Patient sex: F
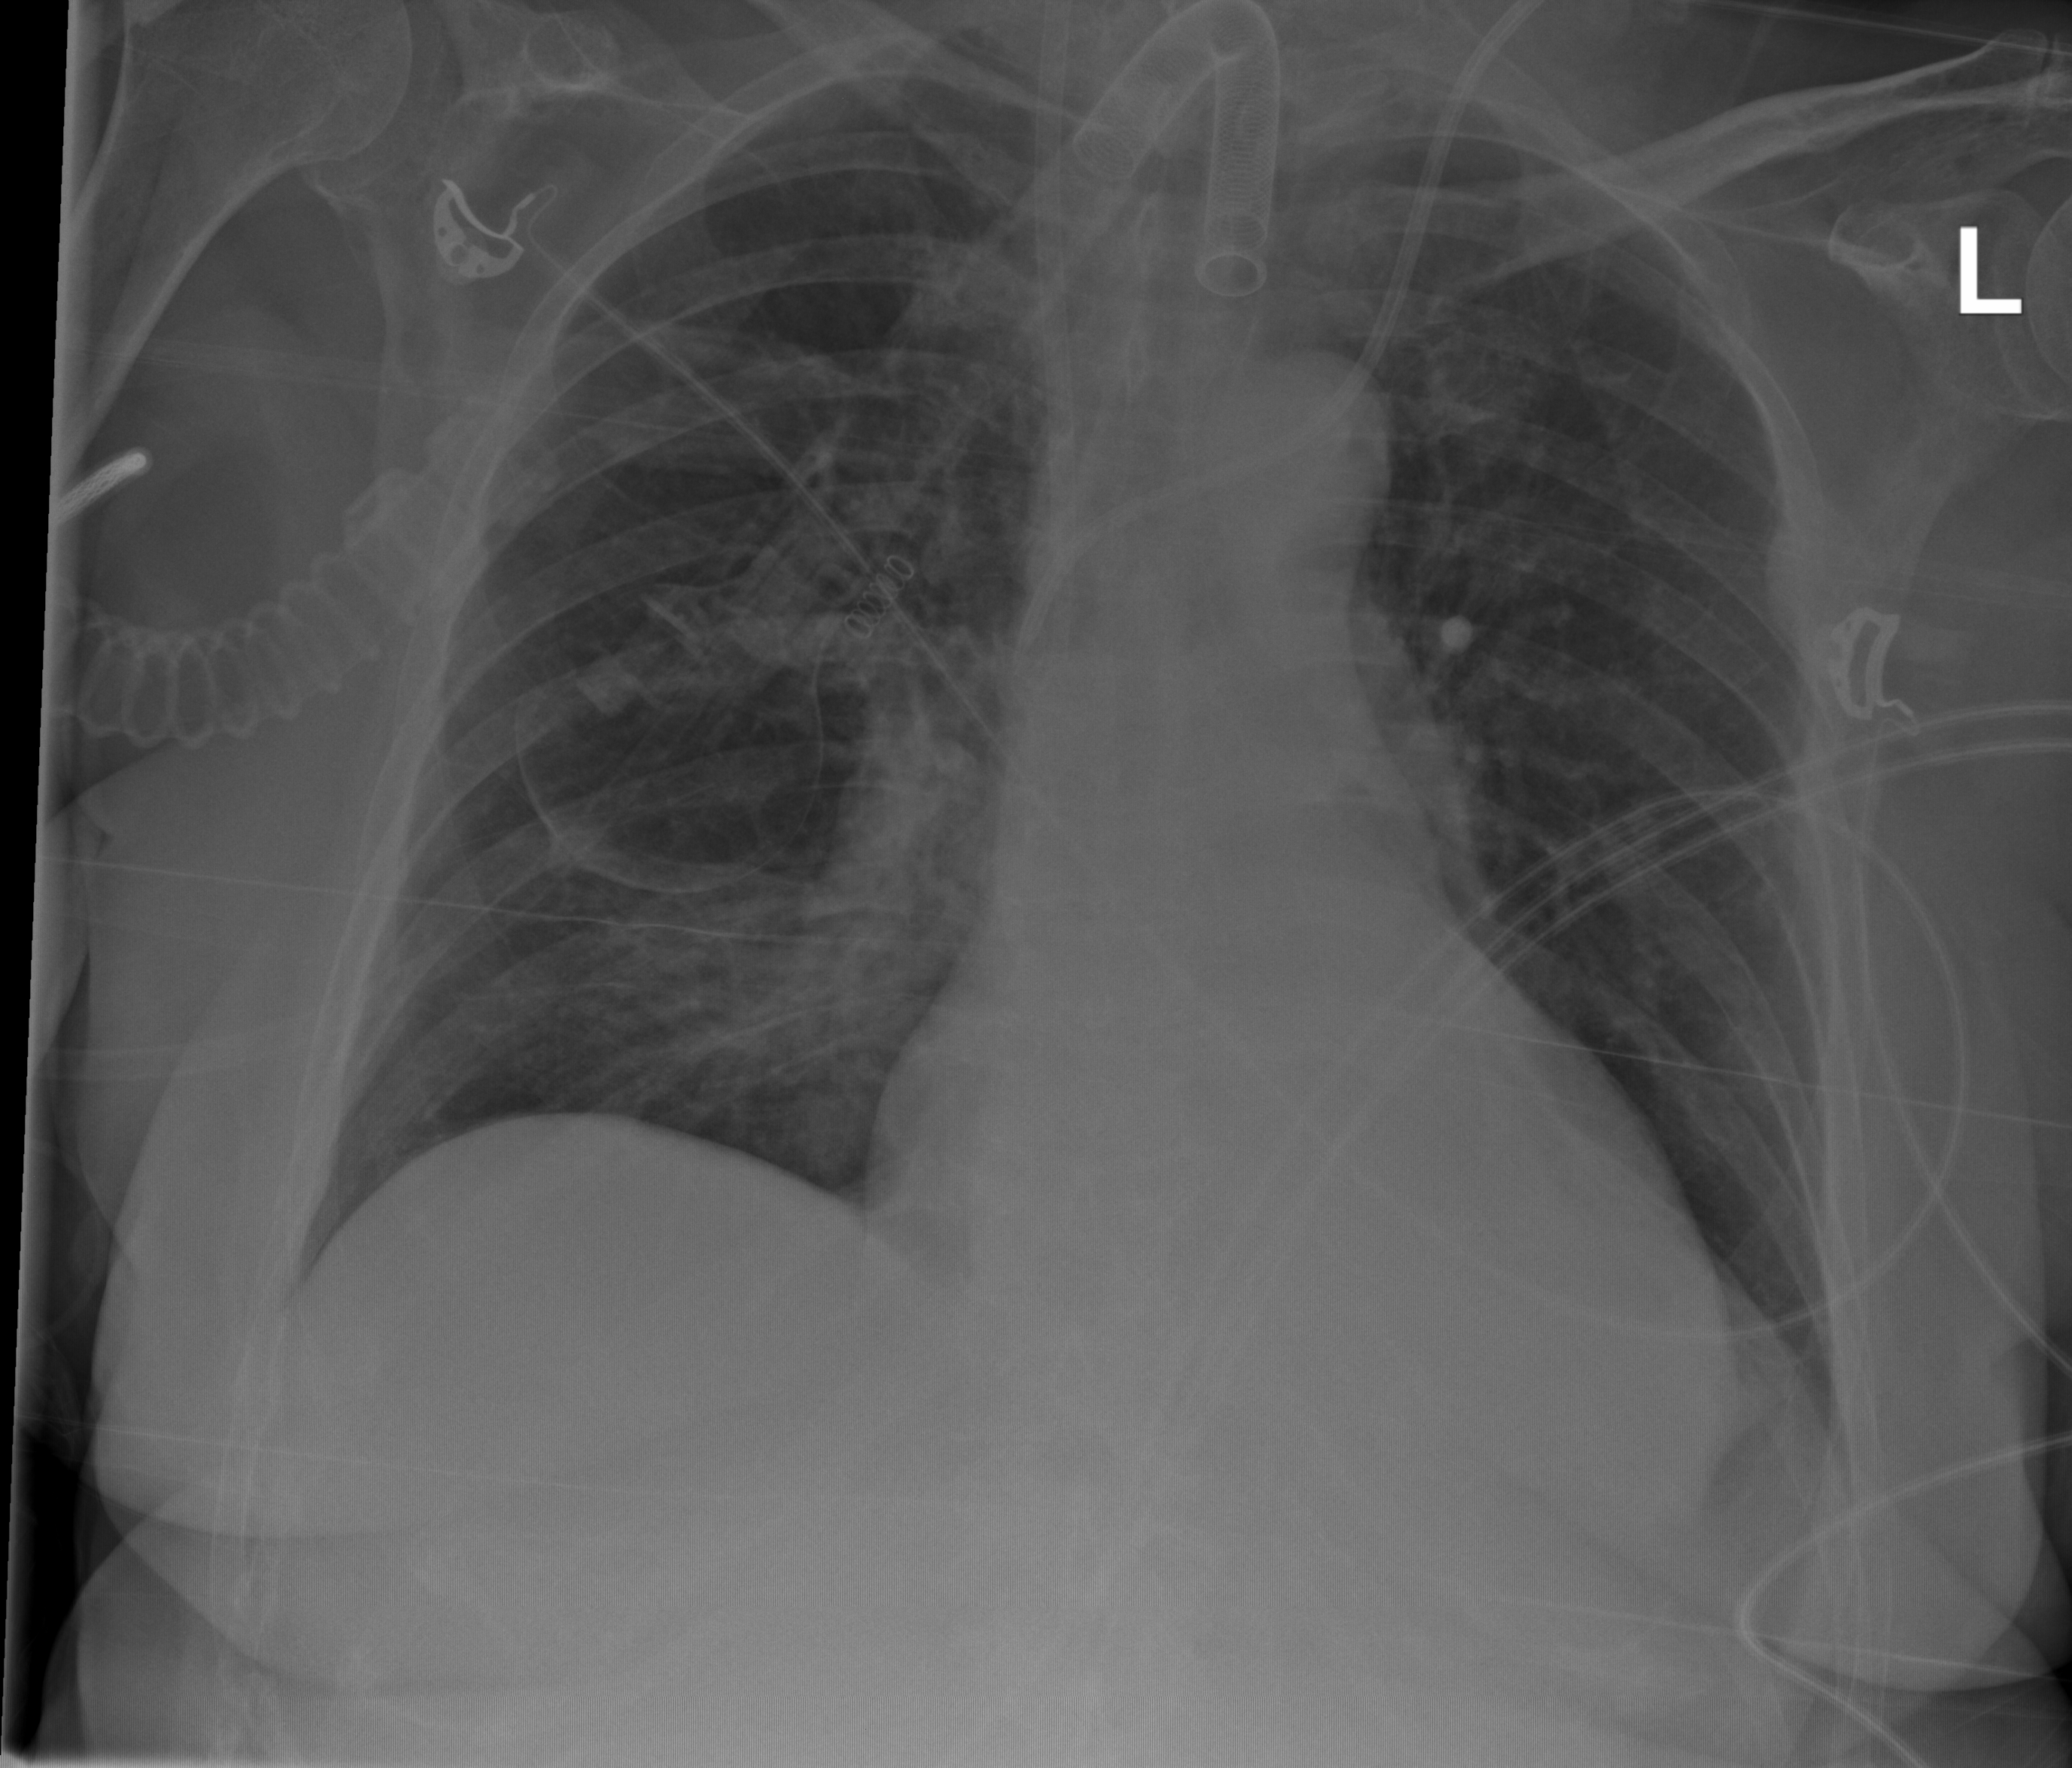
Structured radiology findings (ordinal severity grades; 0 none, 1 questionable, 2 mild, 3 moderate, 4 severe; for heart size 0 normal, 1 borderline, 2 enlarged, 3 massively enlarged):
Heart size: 2
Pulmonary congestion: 2
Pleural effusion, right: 0
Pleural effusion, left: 0
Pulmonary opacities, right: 2
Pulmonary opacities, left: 0
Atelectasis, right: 1
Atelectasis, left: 2